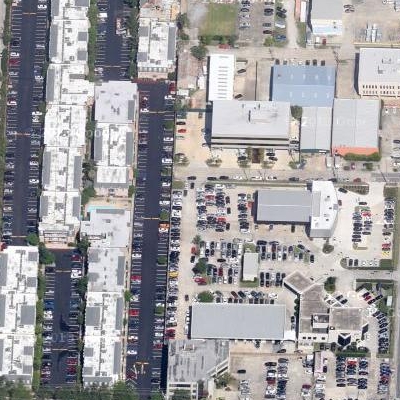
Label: Parking